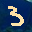
Label: 3